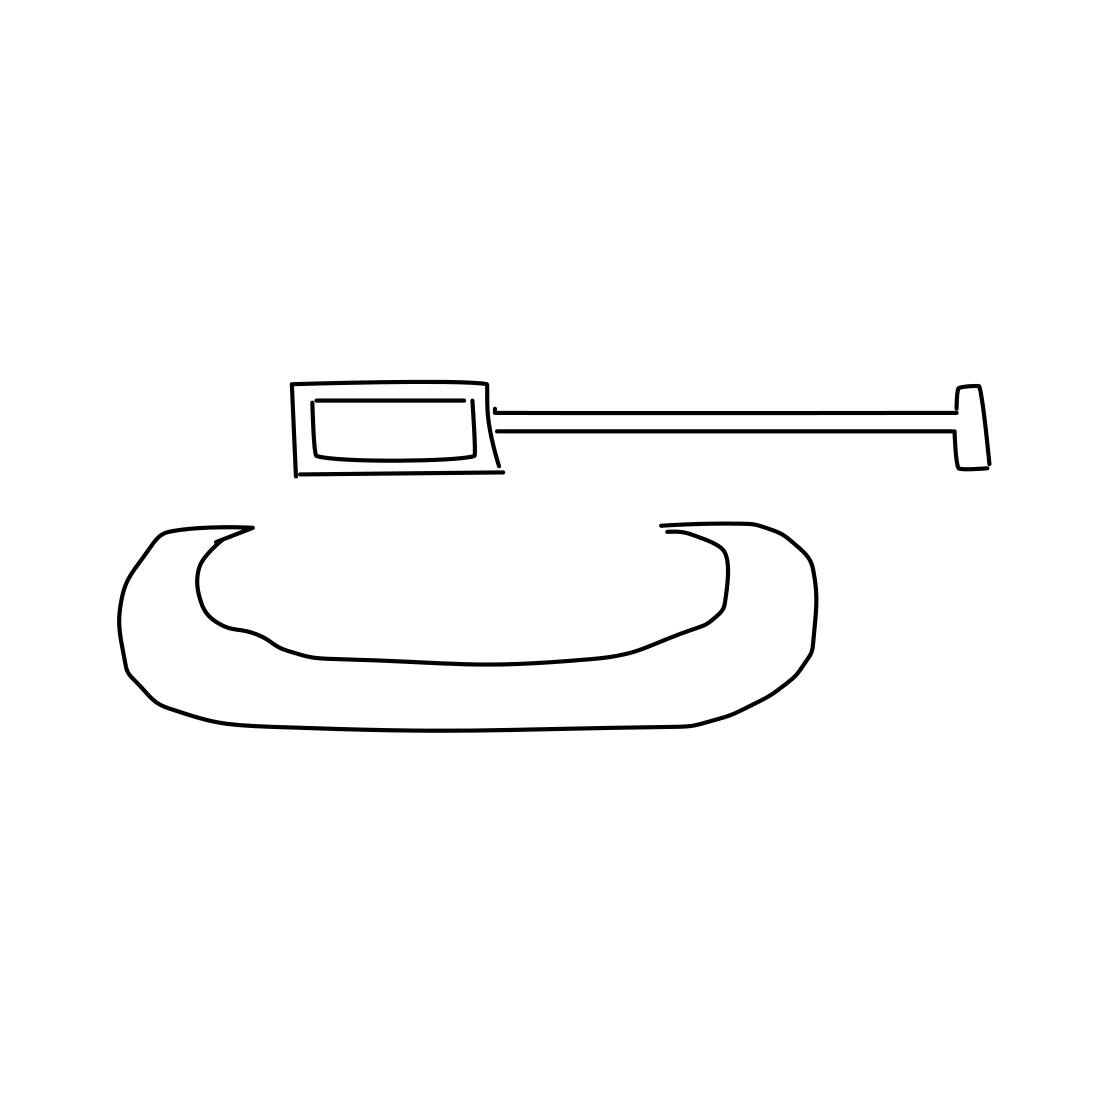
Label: canoe